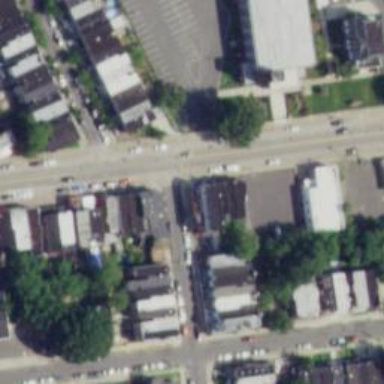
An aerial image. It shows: Convenience shop.